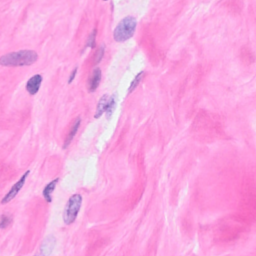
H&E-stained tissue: Breast